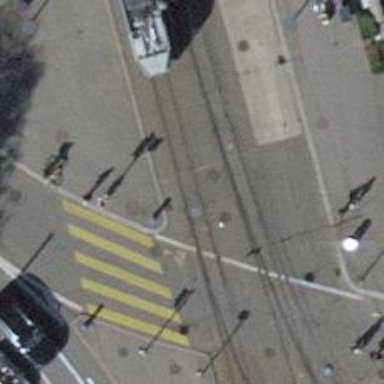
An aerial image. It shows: Tram crossing on the railway.